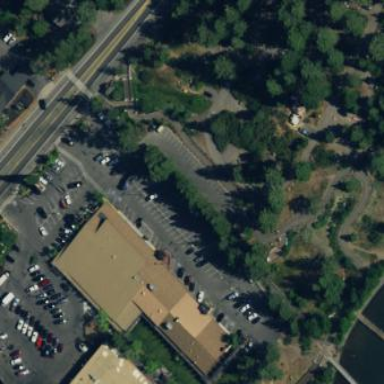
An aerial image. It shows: Parking area with asphalt surface.